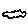
Label: cloud